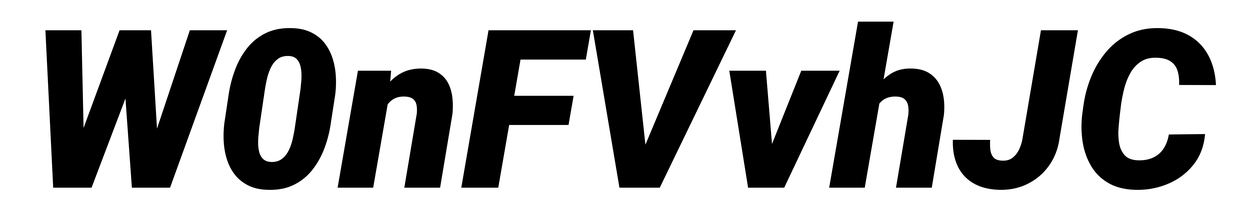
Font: Roboto-Italic_Black_Italic